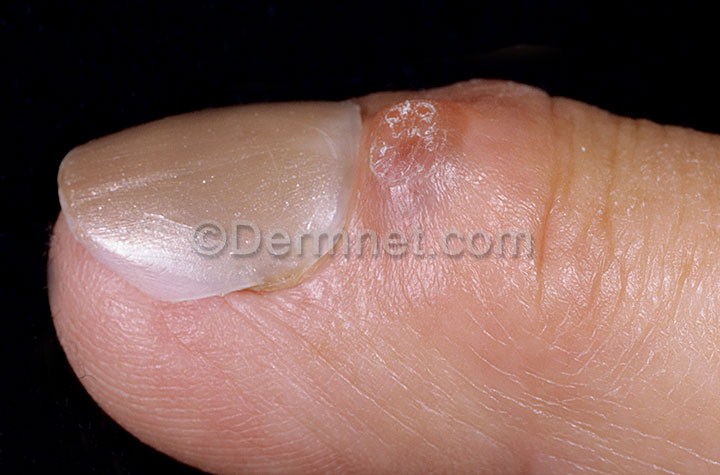
Disease: Nail Fungus and other Nail Disease